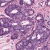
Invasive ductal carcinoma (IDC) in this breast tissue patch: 1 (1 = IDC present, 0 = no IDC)